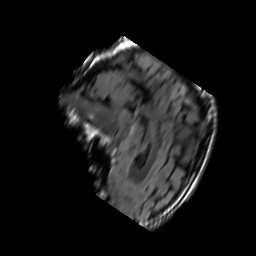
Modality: FLAIR
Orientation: sagittal
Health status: ill
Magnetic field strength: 3 T